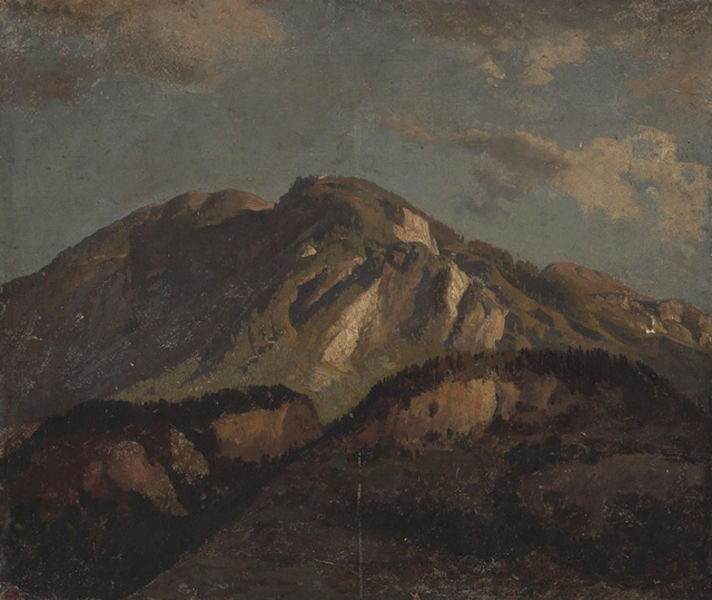
Titel: Bergrücken (wohl) in Graubünden
Künstler: Johann Wilhelm Schirmer
Standort: Karlsruhe
Institution: Staatliche Kunsthalle Karlsruhe
Schlagwörter: blue, red, white, black, dark, green, grey, painting, picture, brown, wood, clouds, rocks, sky, hill, hills, landscape, mountain, mountains, nature, trees, evening, grass, dusk, night, photo, storm, meadow, valley, majestic, range, boulders, light blue, earth, europe, woods, alpine, gorge, rocky, cluds, earth tone, granite, gulley, chasm